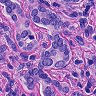
Metastatic tissue present: yes